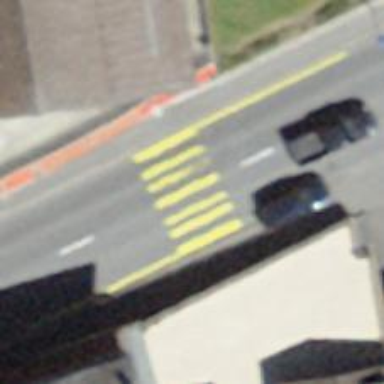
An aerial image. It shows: Marked road crossing.